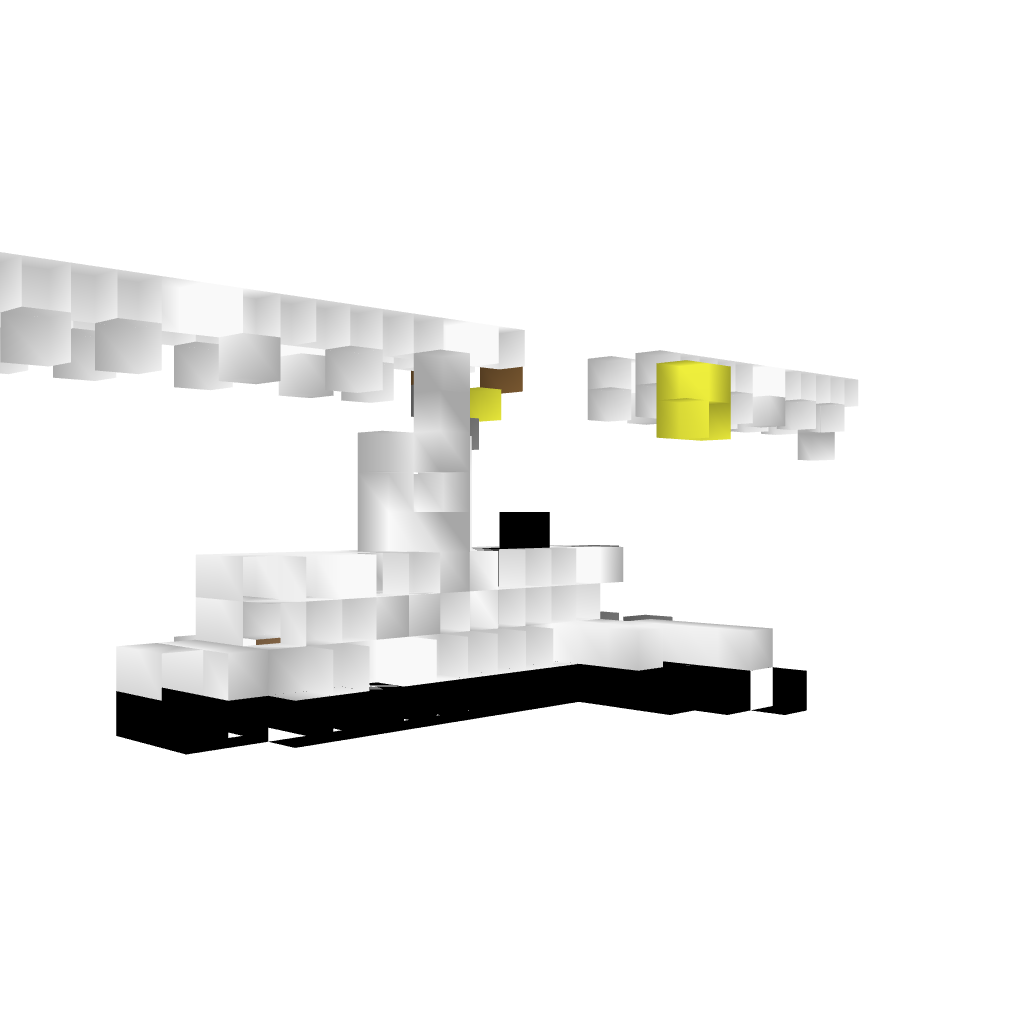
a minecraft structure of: space lab bad low quality